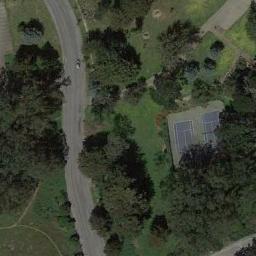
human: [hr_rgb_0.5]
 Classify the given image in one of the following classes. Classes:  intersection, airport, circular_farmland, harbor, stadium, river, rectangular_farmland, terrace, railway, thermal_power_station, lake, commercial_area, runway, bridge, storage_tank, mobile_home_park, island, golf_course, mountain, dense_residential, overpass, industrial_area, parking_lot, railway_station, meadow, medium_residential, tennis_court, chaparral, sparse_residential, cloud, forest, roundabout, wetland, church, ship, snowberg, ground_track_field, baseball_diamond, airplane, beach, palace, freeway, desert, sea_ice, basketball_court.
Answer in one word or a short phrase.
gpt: tennis_court